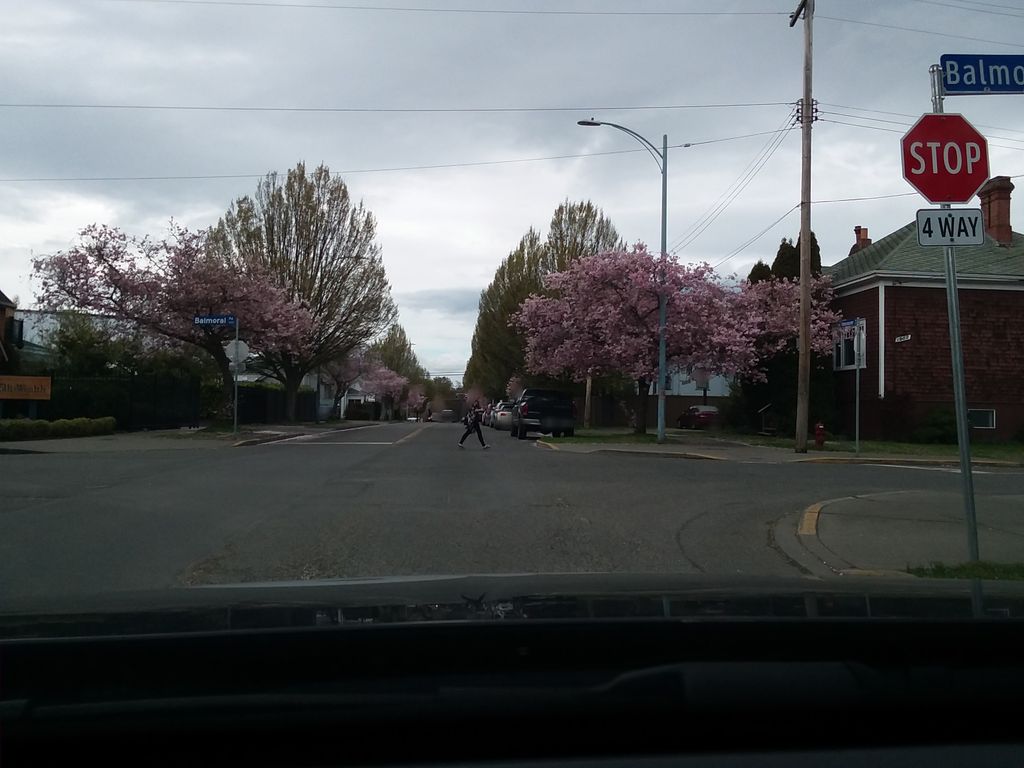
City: victoria